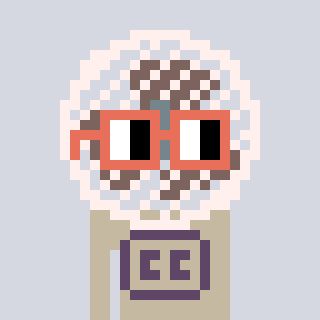
a pixel art character with square orange glasses, a fan-shaped head and a bege-colored body on a cool background